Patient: sex F, age 51
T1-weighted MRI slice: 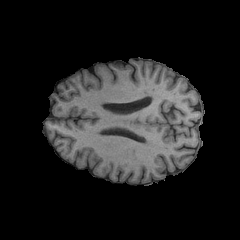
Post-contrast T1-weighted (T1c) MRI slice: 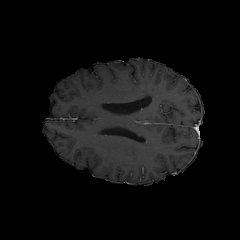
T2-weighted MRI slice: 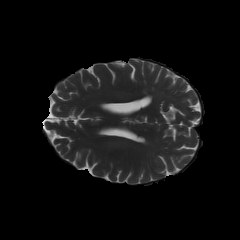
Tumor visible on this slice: no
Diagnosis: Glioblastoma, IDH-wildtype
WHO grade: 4